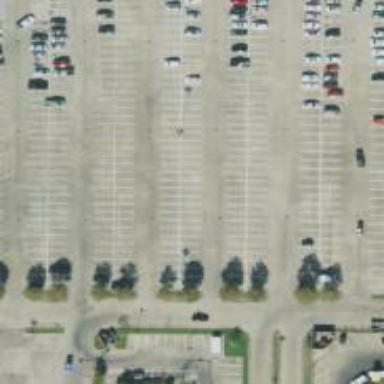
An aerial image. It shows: Parking space.